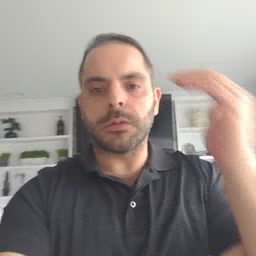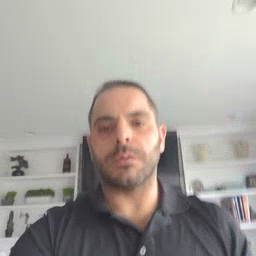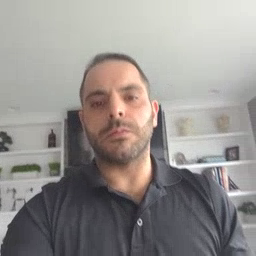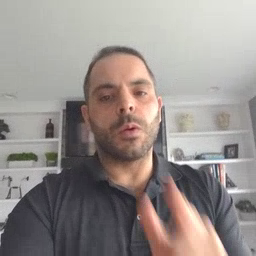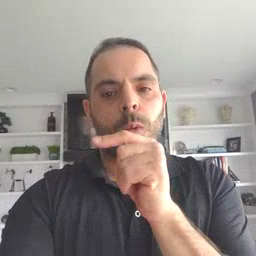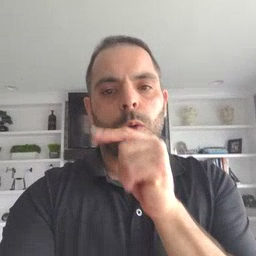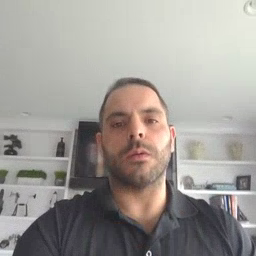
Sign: who